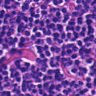
Metastatic tissue present: no